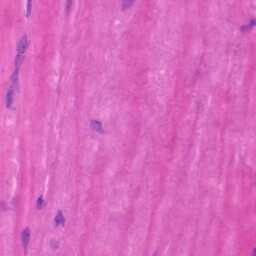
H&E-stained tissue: Tonsil